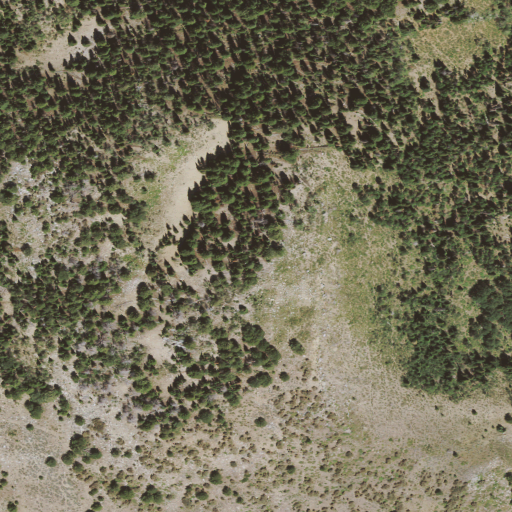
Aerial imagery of mountain in Utah named Swan Peak containing evergreen forest, deciduous forest, shrub, and mixed forest